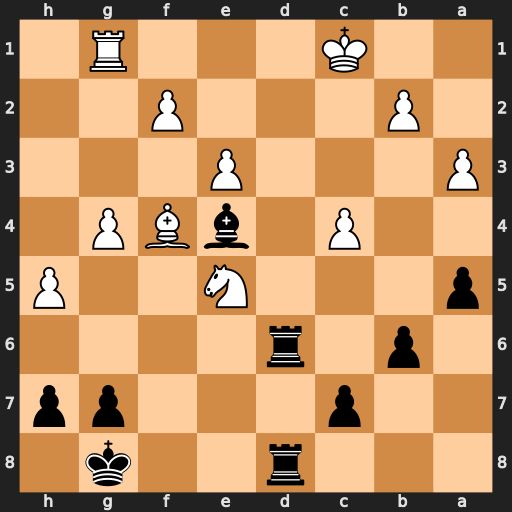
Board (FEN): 3r2k1/2p3pp/1p1r4/p3N2P/2P1bBP1/P3P3/1P3P2/2K3R1
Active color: b
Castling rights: -
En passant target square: -
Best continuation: Rd2 f3 Rc2+ Kb1 Rg2+ fxe4 Rxg1+